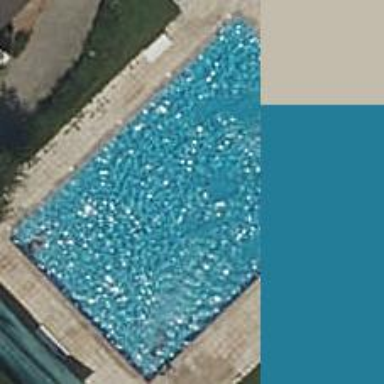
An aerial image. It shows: Swimming pool located in leisure land.